Field crop: maize
Growth stage: 2
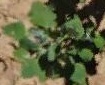
Species: chenopodium